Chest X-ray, AP view. Patient: 10 years old, sex F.
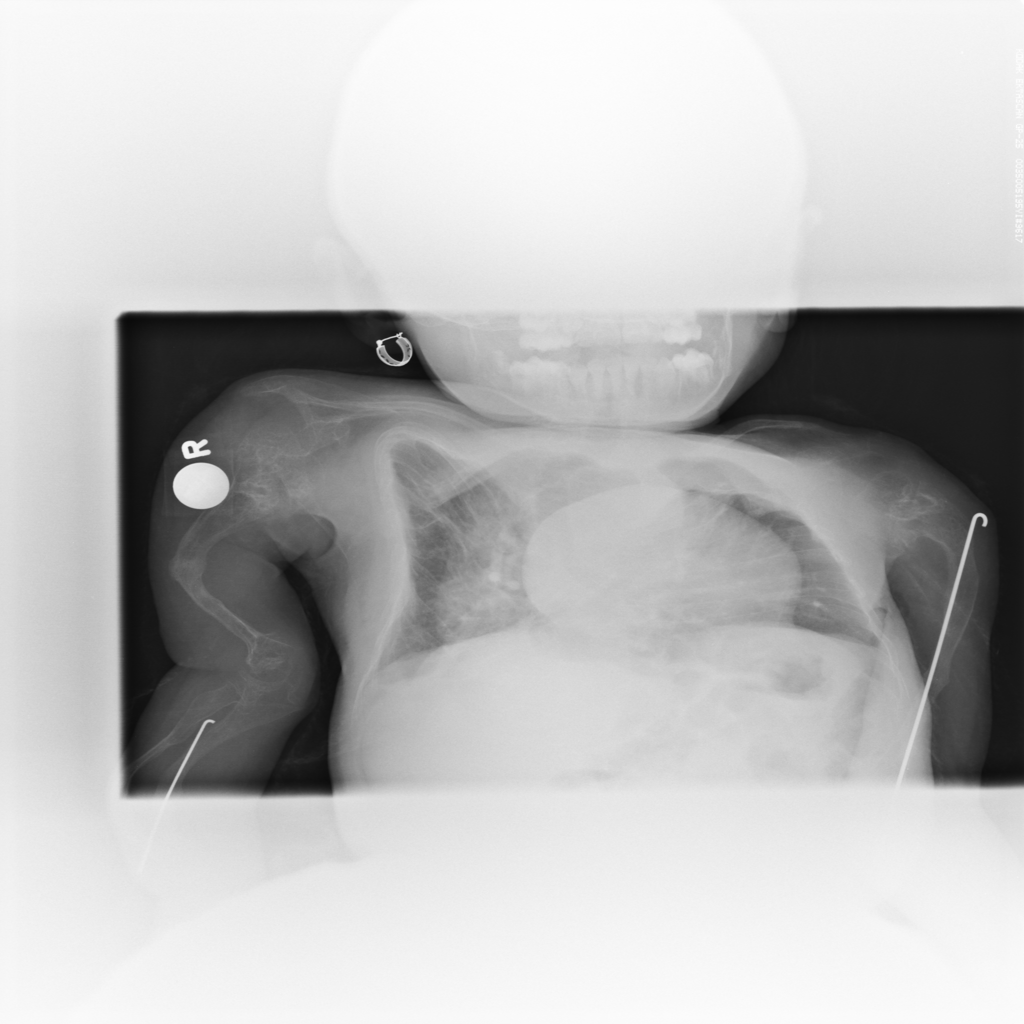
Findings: No Finding